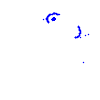
Particle: kaon